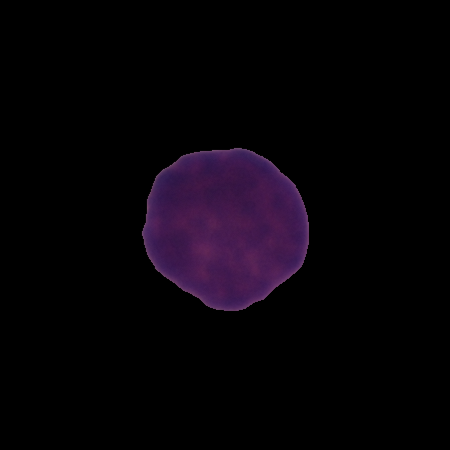
Label: healthy